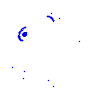
Particle: pion